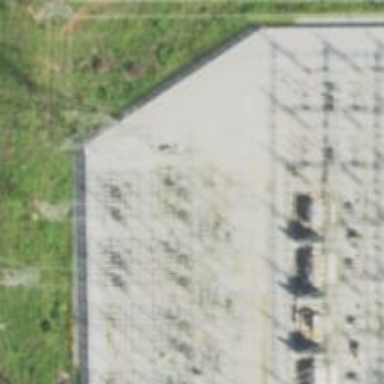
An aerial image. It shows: Switch for power supply.